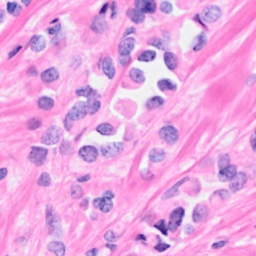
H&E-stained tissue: Breast